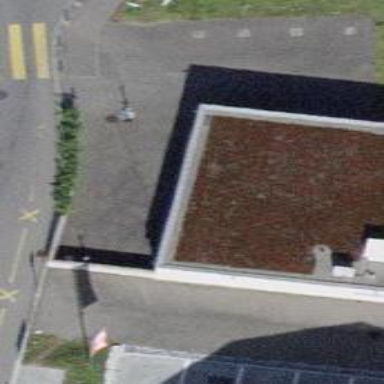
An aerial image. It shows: Restaurant.